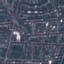
Land use / land cover class: Residential